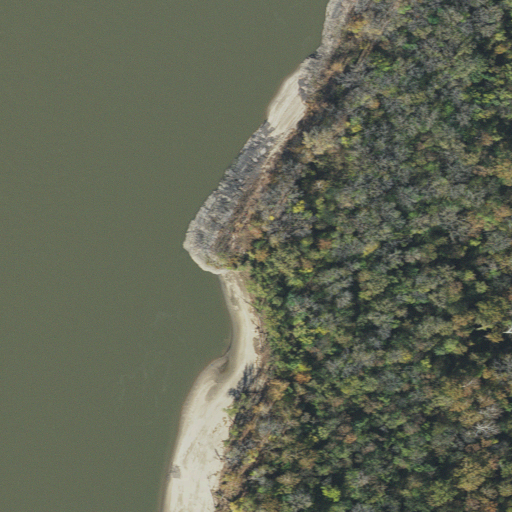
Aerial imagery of cape in Mississippi named Harbert Point containing open water, woody wetlands, and herbaceous wetlands